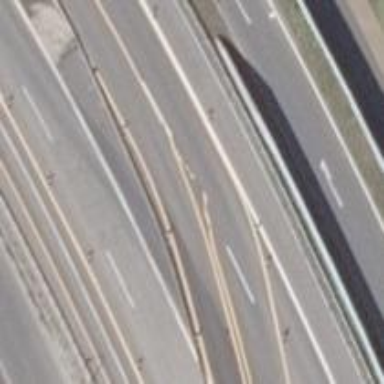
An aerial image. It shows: Asphalt trunk highway with embankment.